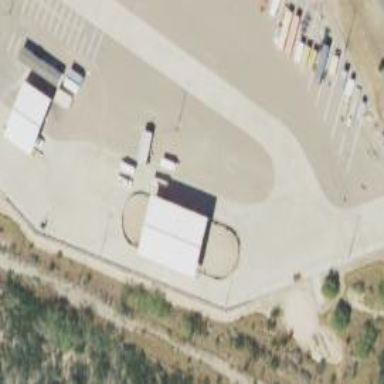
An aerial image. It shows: Police checkpoint.